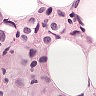
Metastatic tissue present: yes